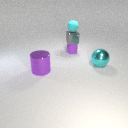
small gray metal cube below small cyan rubber sphere